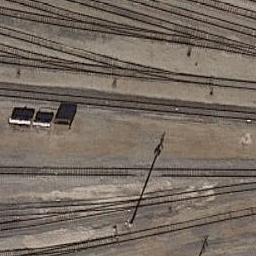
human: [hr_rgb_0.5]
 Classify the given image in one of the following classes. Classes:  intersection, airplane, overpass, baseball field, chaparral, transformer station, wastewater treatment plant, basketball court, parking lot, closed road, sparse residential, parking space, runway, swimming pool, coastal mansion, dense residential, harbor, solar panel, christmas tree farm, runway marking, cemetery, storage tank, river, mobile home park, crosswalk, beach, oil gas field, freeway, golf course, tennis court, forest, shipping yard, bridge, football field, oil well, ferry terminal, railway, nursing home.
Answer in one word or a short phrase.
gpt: railway